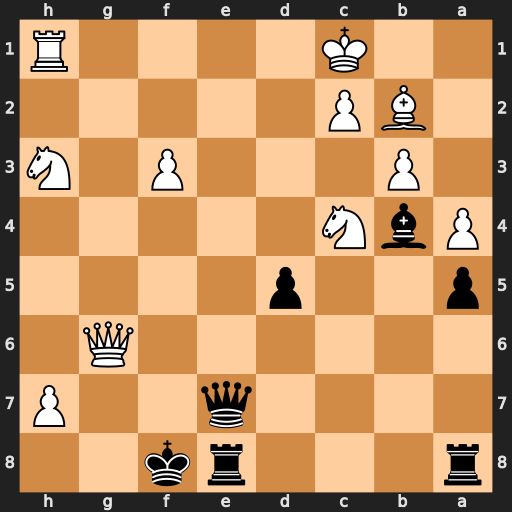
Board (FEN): r3rk2/4q2P/6Q1/p2p4/PbN5/1P3P1N/1BP5/2K4R
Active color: b
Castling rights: -
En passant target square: -
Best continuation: Qe1+ Rxe1 Rxe1#